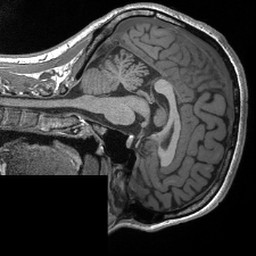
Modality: T1w
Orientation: sagittal
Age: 31